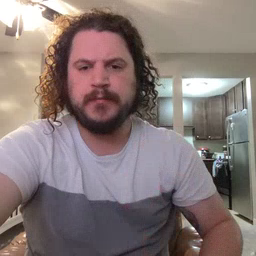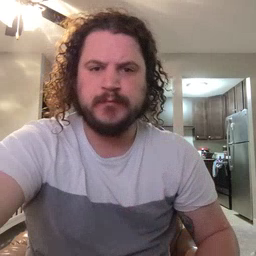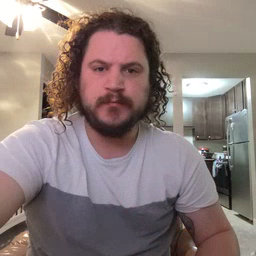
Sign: wait